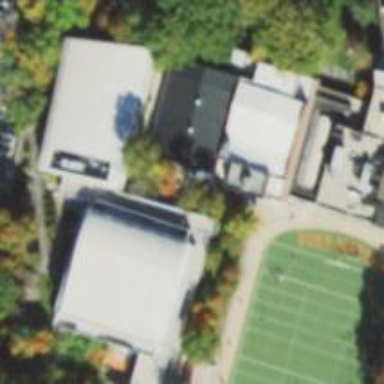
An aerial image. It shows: School.